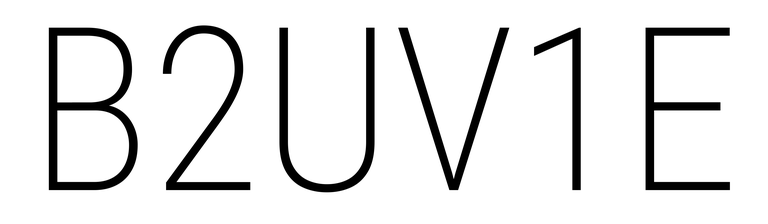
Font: Roboto_Condensed_ExtraLight